Field crop: maize
Growth stage: 2
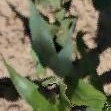
Species: maize